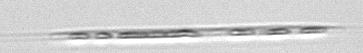
Label: Rhizosolenia